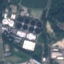
Land use / land cover: Industrial